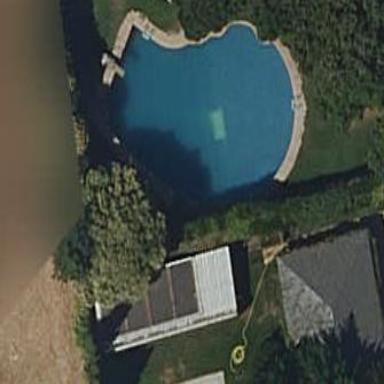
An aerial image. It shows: Swimming pool located in leisure land.